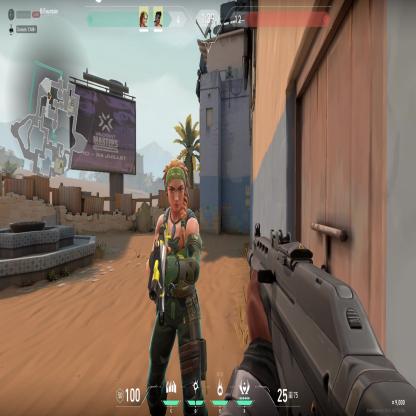
Label: teammate